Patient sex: M
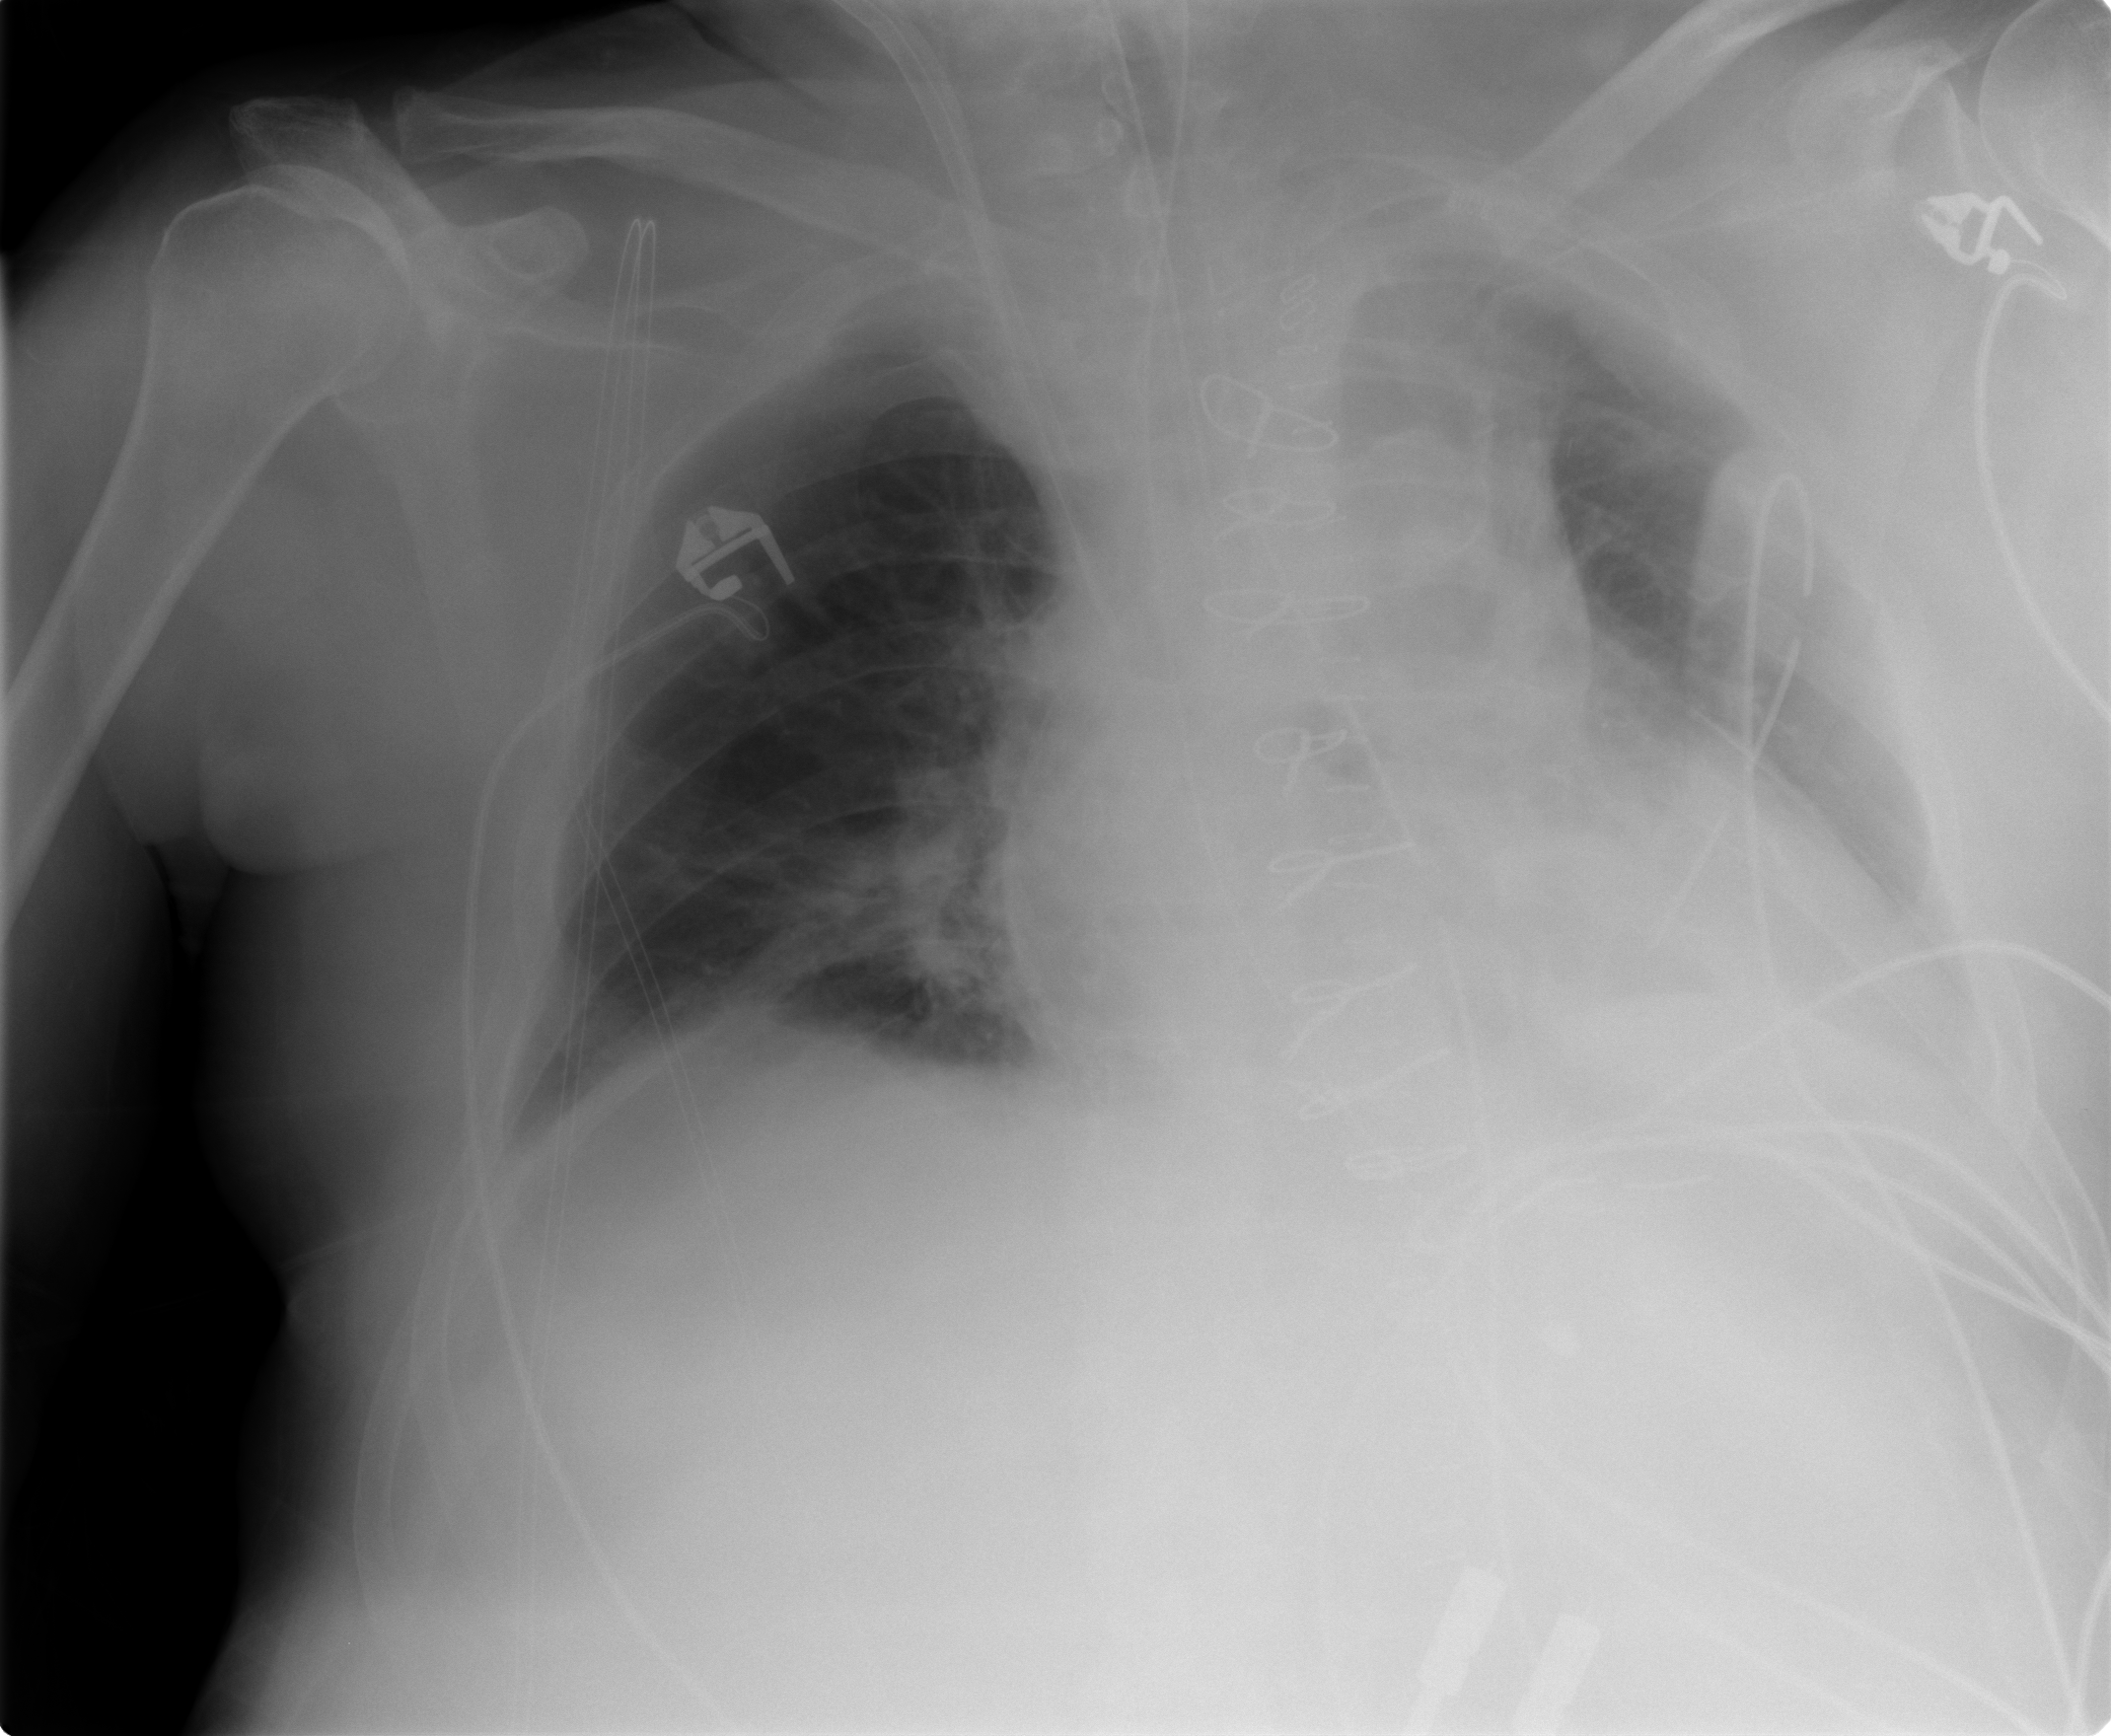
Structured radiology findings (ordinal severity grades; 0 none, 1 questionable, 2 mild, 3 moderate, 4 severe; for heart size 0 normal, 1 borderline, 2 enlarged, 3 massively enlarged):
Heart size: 2
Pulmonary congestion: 1
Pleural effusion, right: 2
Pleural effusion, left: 2
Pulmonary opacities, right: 0
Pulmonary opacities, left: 0
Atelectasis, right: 2
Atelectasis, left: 2